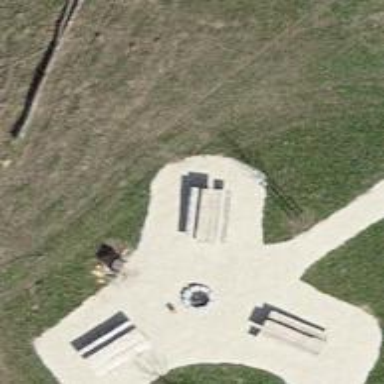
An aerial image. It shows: Picnic table located in leisure land area.